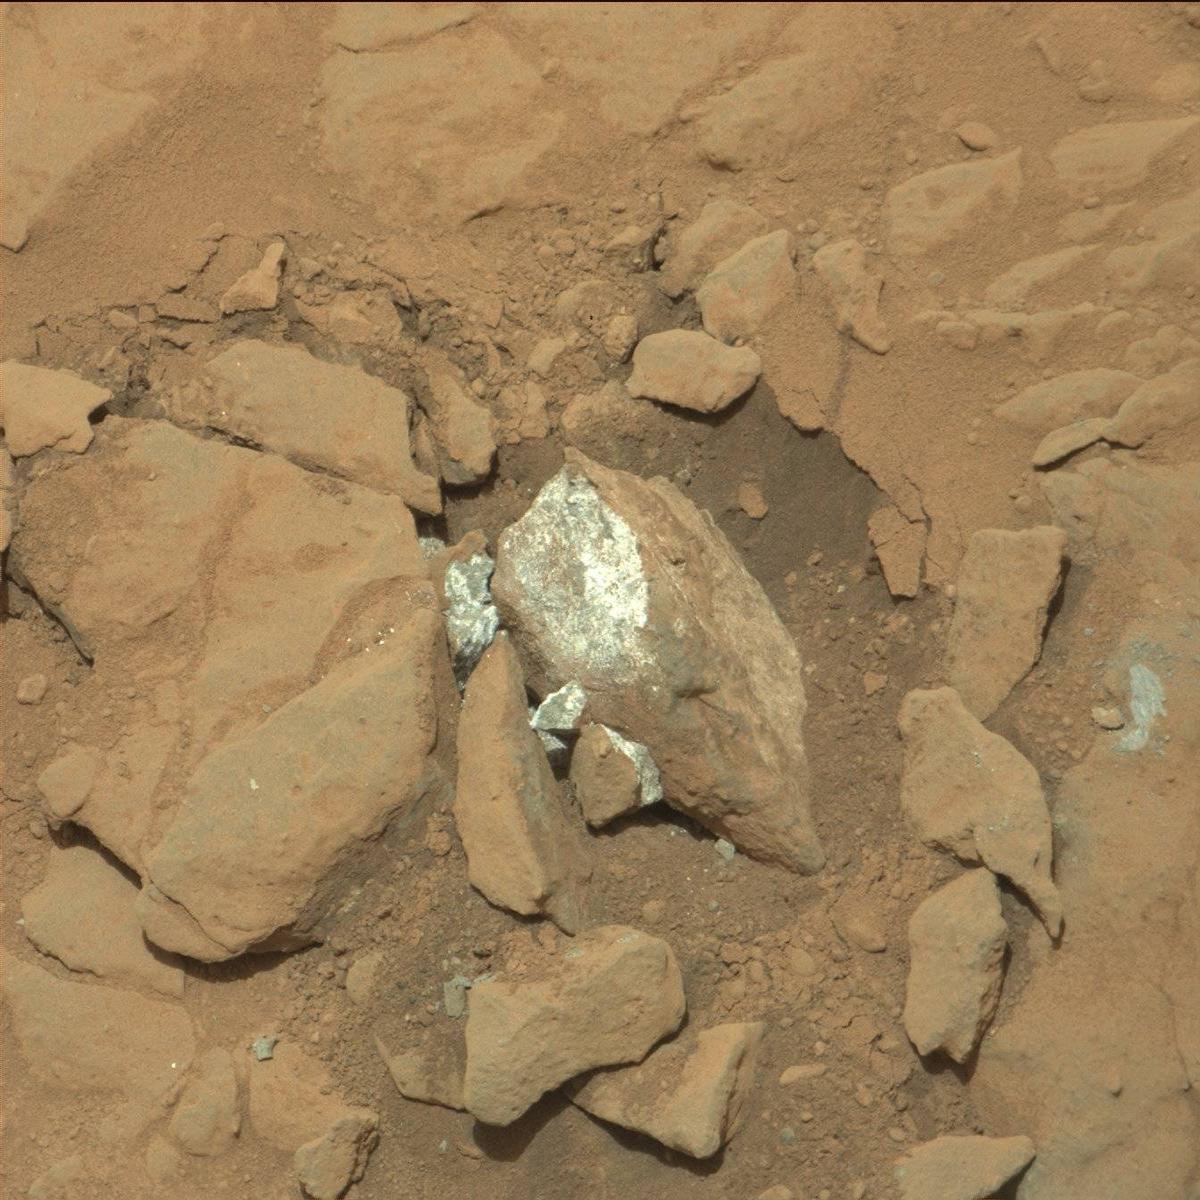
Terrain classes present: Bedrock, Rock, Sand / Soil